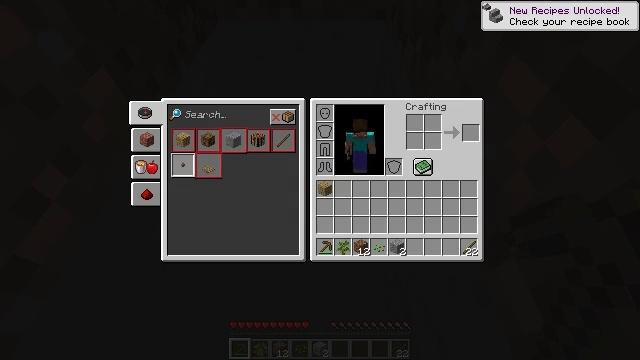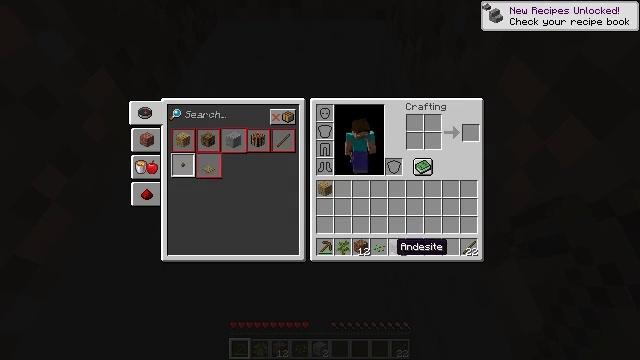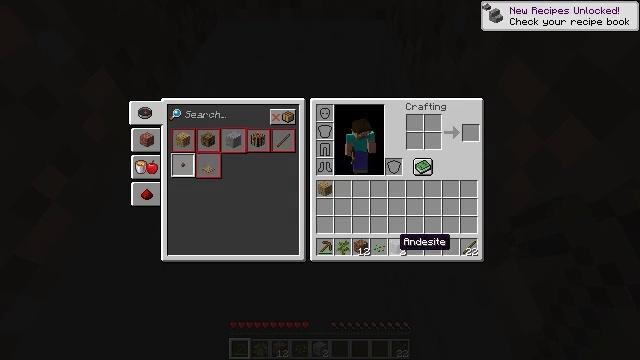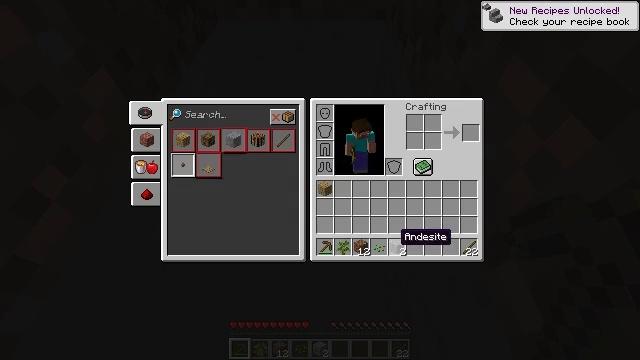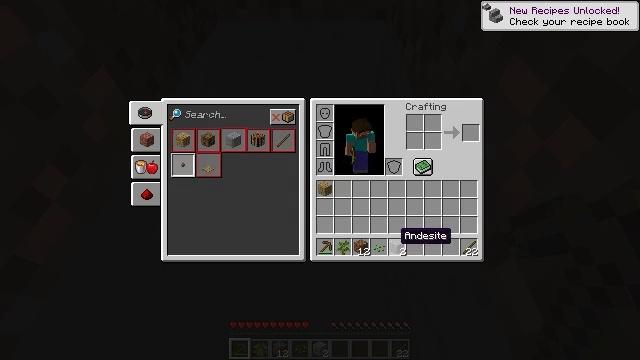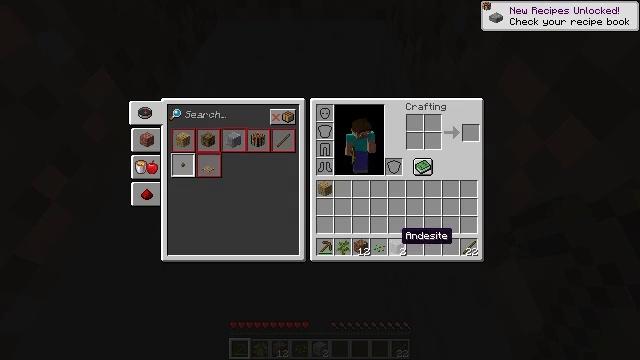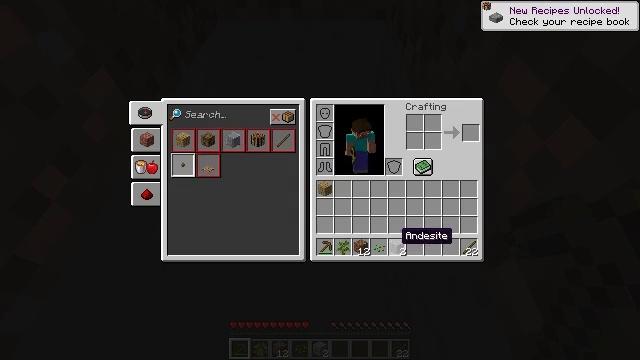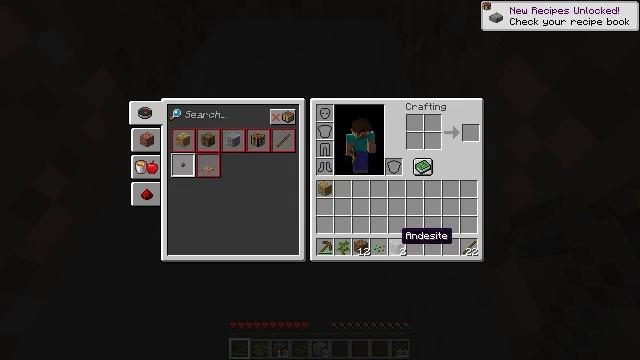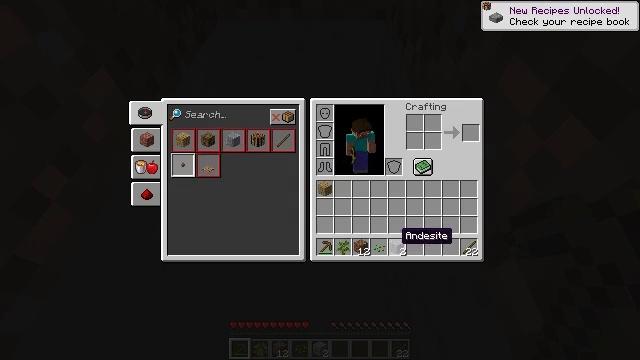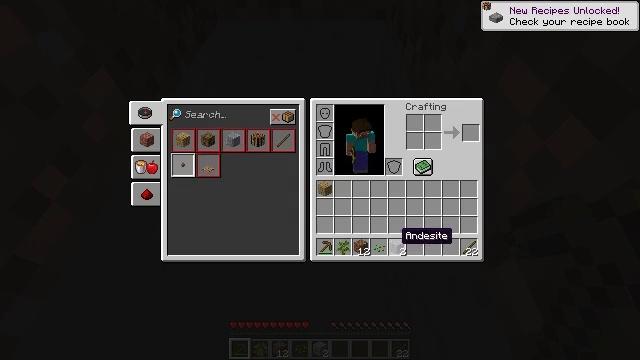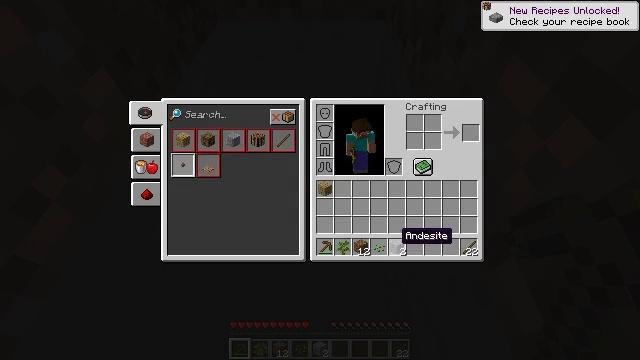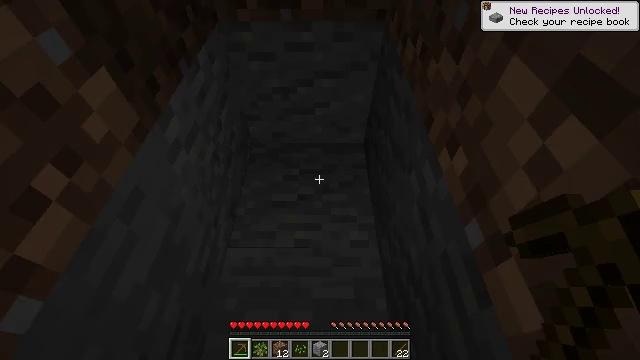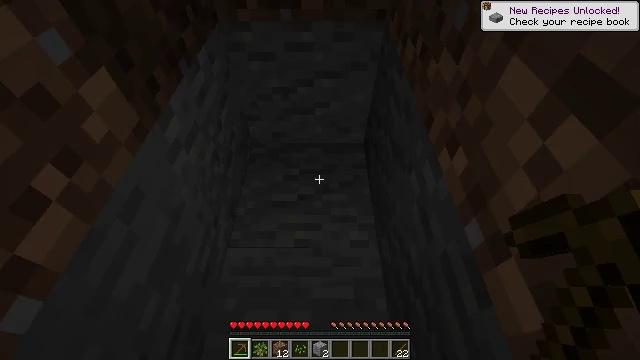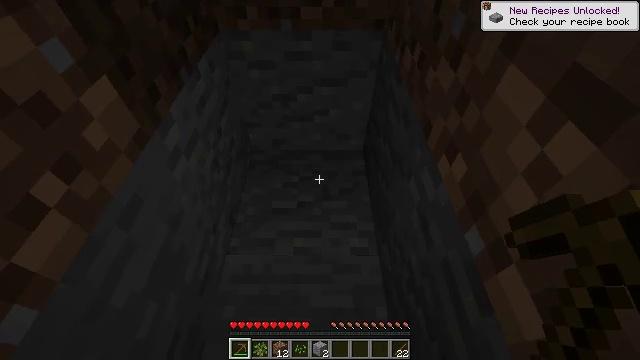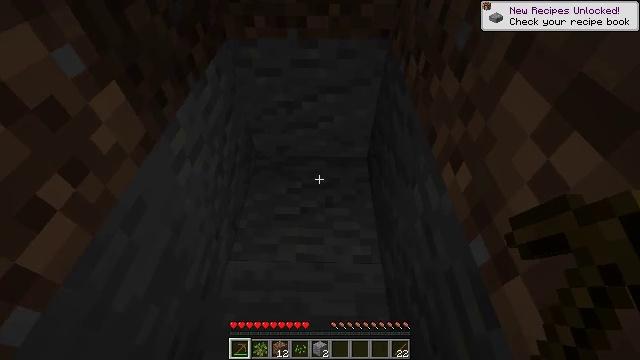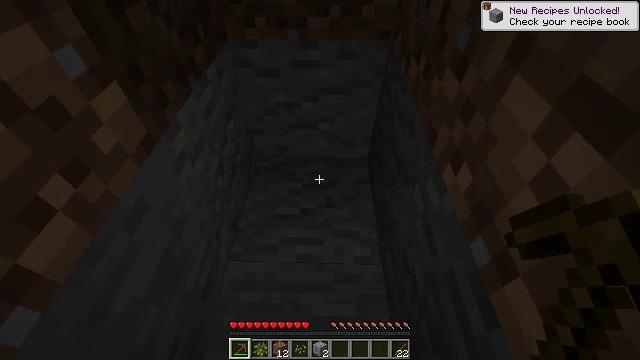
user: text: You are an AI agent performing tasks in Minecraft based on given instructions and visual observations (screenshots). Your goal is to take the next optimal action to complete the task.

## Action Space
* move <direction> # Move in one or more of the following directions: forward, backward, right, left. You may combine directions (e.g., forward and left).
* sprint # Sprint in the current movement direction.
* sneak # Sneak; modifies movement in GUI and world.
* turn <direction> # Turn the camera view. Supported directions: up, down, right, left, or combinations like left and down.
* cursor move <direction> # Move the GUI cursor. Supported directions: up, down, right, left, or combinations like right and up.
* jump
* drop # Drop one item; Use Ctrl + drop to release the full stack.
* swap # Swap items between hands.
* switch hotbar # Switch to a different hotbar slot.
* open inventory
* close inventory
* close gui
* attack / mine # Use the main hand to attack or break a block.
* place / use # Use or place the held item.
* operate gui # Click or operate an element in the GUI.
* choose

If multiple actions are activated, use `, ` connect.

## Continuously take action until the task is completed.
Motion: motion action
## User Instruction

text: Attack the andesite block to gather it.
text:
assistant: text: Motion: cursor move right
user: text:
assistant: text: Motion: no_op
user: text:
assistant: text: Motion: no_op
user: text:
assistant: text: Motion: no_op
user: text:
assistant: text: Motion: no_op
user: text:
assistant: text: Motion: no_op
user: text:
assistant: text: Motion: no_op
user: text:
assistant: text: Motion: no_op
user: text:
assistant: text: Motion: no_op
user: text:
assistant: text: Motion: no_op
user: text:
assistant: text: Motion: no_op
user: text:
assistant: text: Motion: no_op
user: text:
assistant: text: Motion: turn up
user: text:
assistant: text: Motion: turn left and up
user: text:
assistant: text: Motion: no_op
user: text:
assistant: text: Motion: no_op
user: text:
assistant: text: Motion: no_op
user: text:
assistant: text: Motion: no_op
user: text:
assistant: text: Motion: no_op
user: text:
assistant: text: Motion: no_op
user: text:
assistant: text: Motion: no_op
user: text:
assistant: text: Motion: no_op
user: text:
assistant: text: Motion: no_op
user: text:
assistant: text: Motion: no_op
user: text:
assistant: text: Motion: move left, turn right
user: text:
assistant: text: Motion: move left, turn right and down, attack / mine
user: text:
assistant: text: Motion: move left, turn right and down, attack / mine
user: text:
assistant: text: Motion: turn right, attack / mine
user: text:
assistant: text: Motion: turn right, attack / mine
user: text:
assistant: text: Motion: turn right, attack / mine